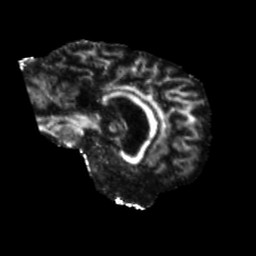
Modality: FA
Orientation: sagittal
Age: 66
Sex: female
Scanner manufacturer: siemens
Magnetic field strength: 3 T
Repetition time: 5.25 s
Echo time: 0.08 s